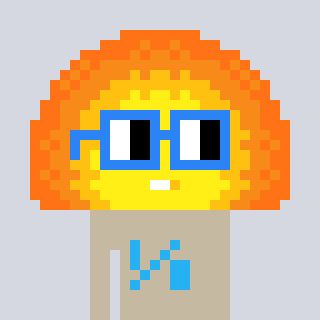
a pixel art character with square blue glasses, a sunset-shaped head and a bege-colored body on a cool background